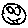
Label: smiley face